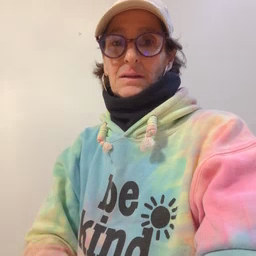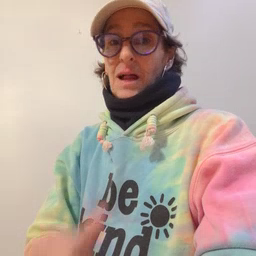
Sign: nuts